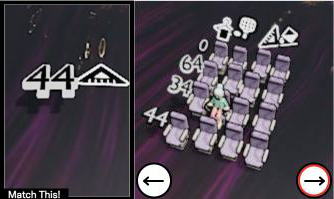
Task: seats
Answer: no